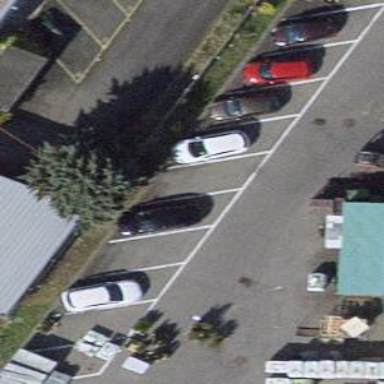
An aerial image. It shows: Parking lane designated for parking.